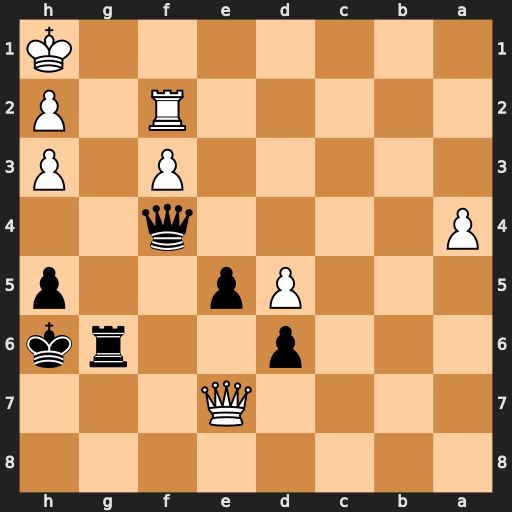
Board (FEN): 8/4Q3/3p2rk/3Pp2p/P4q2/5P1P/5R1P/7K
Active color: b
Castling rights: -
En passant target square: -
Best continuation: Qc1+ Rf1 Qxf1#